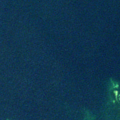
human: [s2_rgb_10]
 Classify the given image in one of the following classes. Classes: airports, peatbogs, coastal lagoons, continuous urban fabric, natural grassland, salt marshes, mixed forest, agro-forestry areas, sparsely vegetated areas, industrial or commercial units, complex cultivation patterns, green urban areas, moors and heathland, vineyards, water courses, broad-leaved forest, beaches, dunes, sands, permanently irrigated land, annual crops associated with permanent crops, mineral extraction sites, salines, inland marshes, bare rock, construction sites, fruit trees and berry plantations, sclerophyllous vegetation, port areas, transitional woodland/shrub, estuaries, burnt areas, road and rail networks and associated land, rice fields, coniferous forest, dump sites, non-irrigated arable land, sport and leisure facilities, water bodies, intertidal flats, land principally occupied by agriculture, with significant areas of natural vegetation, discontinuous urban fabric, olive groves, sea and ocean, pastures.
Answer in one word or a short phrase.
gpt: sea and ocean